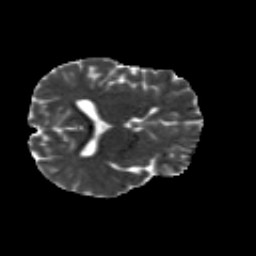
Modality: MD
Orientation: axial
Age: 32
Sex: male
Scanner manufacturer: siemens
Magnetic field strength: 3 T
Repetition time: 8.8 s
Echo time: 0.085 s